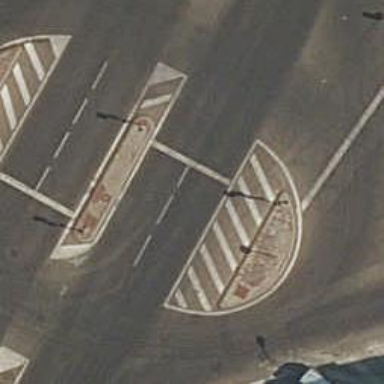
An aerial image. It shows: Road with traffic signals.